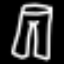
Label: pants